Question: What is the number of red dots?
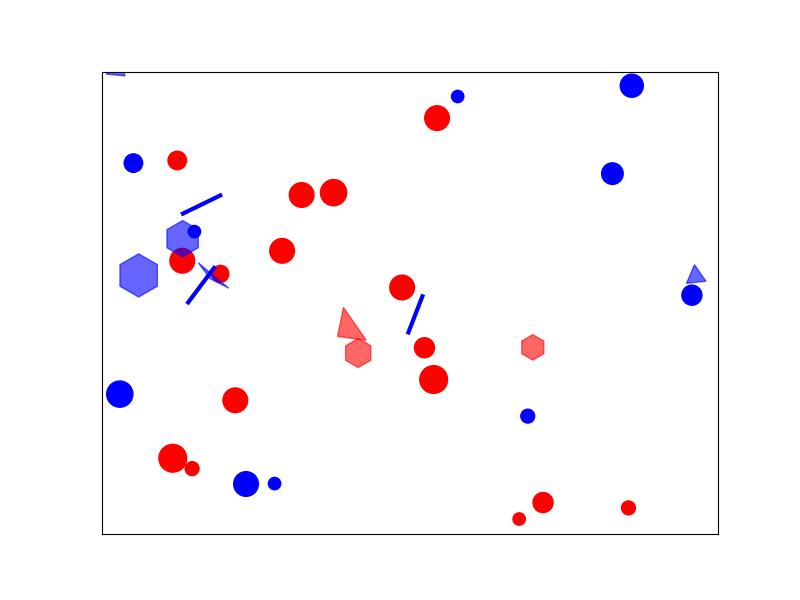
Answer: 16